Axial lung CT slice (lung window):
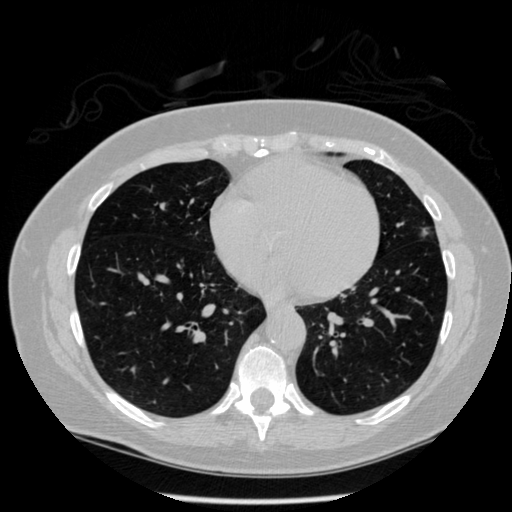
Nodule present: no